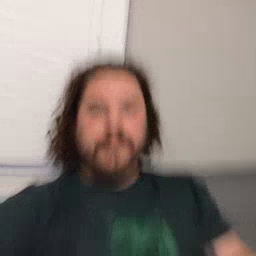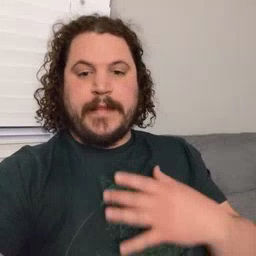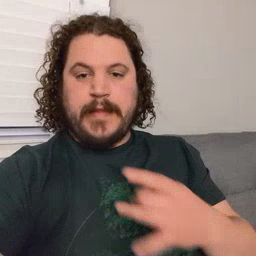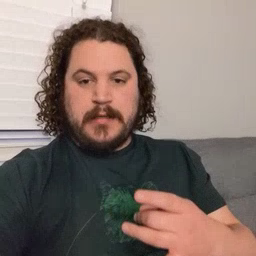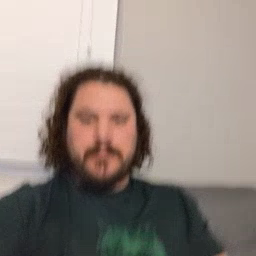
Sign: like